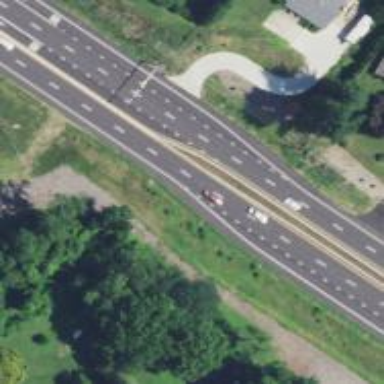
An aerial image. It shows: Trunk highway.